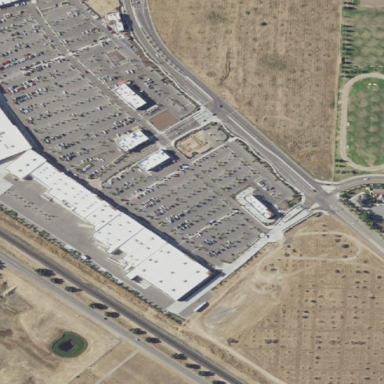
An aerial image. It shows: Retail area.